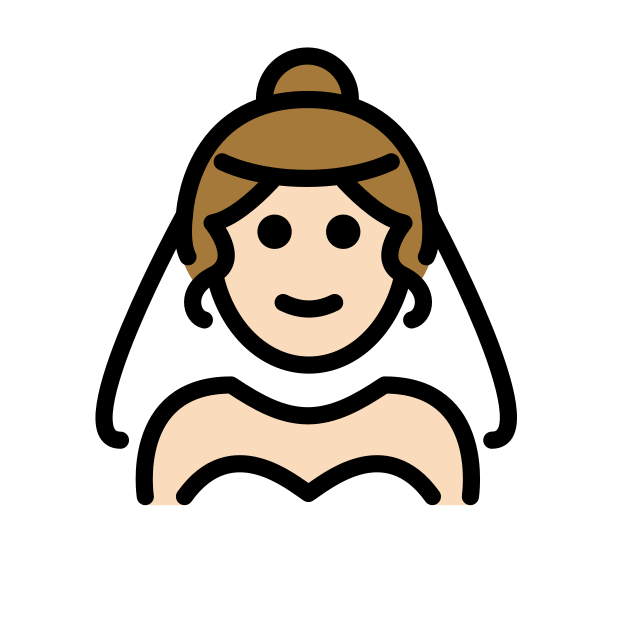
woman with veil: light skin tone